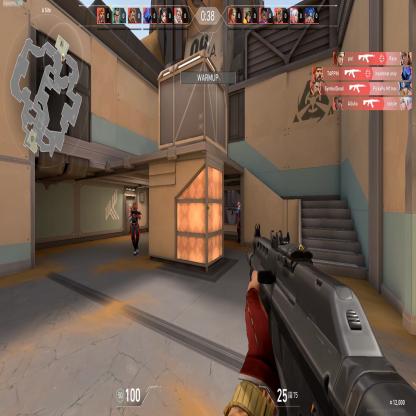
Label: enemy ; enemy